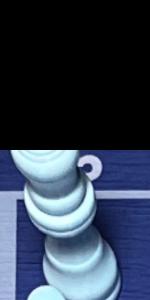
Label: King_White